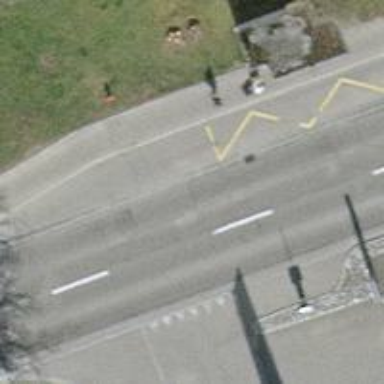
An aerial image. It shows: Public transport stop position.